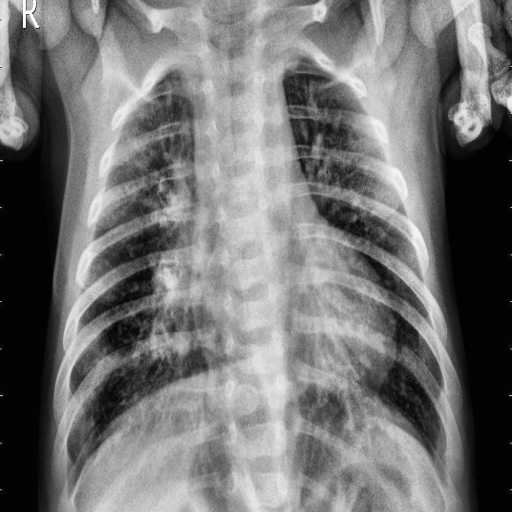
Finding: PNEUMONIA